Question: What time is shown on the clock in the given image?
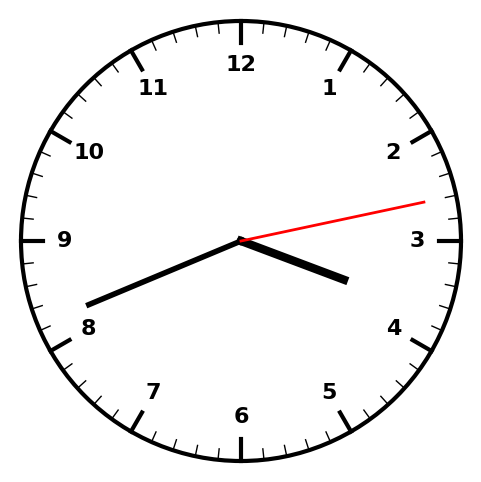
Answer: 03:41:13